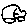
Label: car